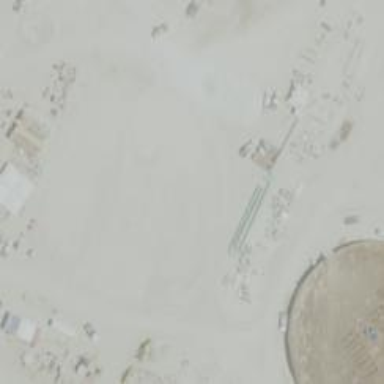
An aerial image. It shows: Storage tank building.